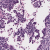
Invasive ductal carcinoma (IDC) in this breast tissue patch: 0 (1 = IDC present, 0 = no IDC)